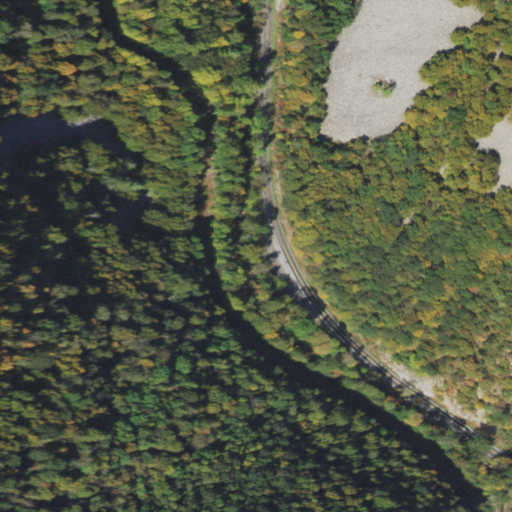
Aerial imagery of gap in Pennsylvania named Concord Narrows containing deciduous forest, open development, mixed forest, low intensity development, and evergreen forest